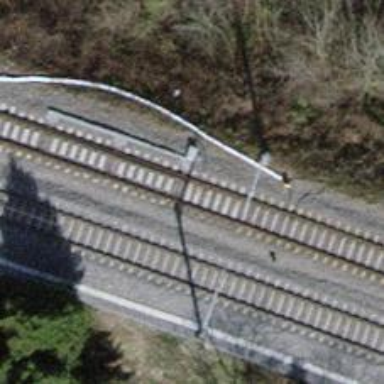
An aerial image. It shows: Railway switch.